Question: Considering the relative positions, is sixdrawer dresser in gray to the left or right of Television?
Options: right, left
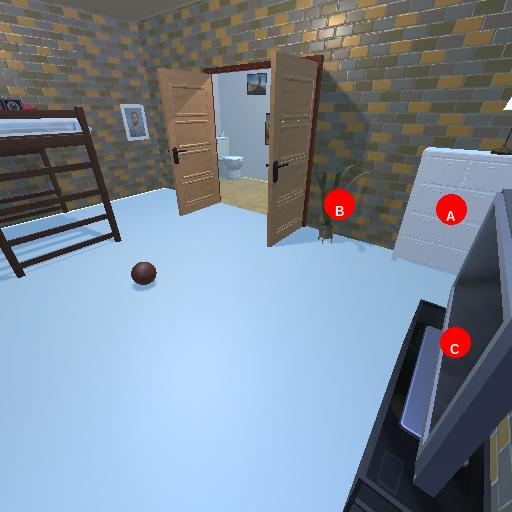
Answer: right